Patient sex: M
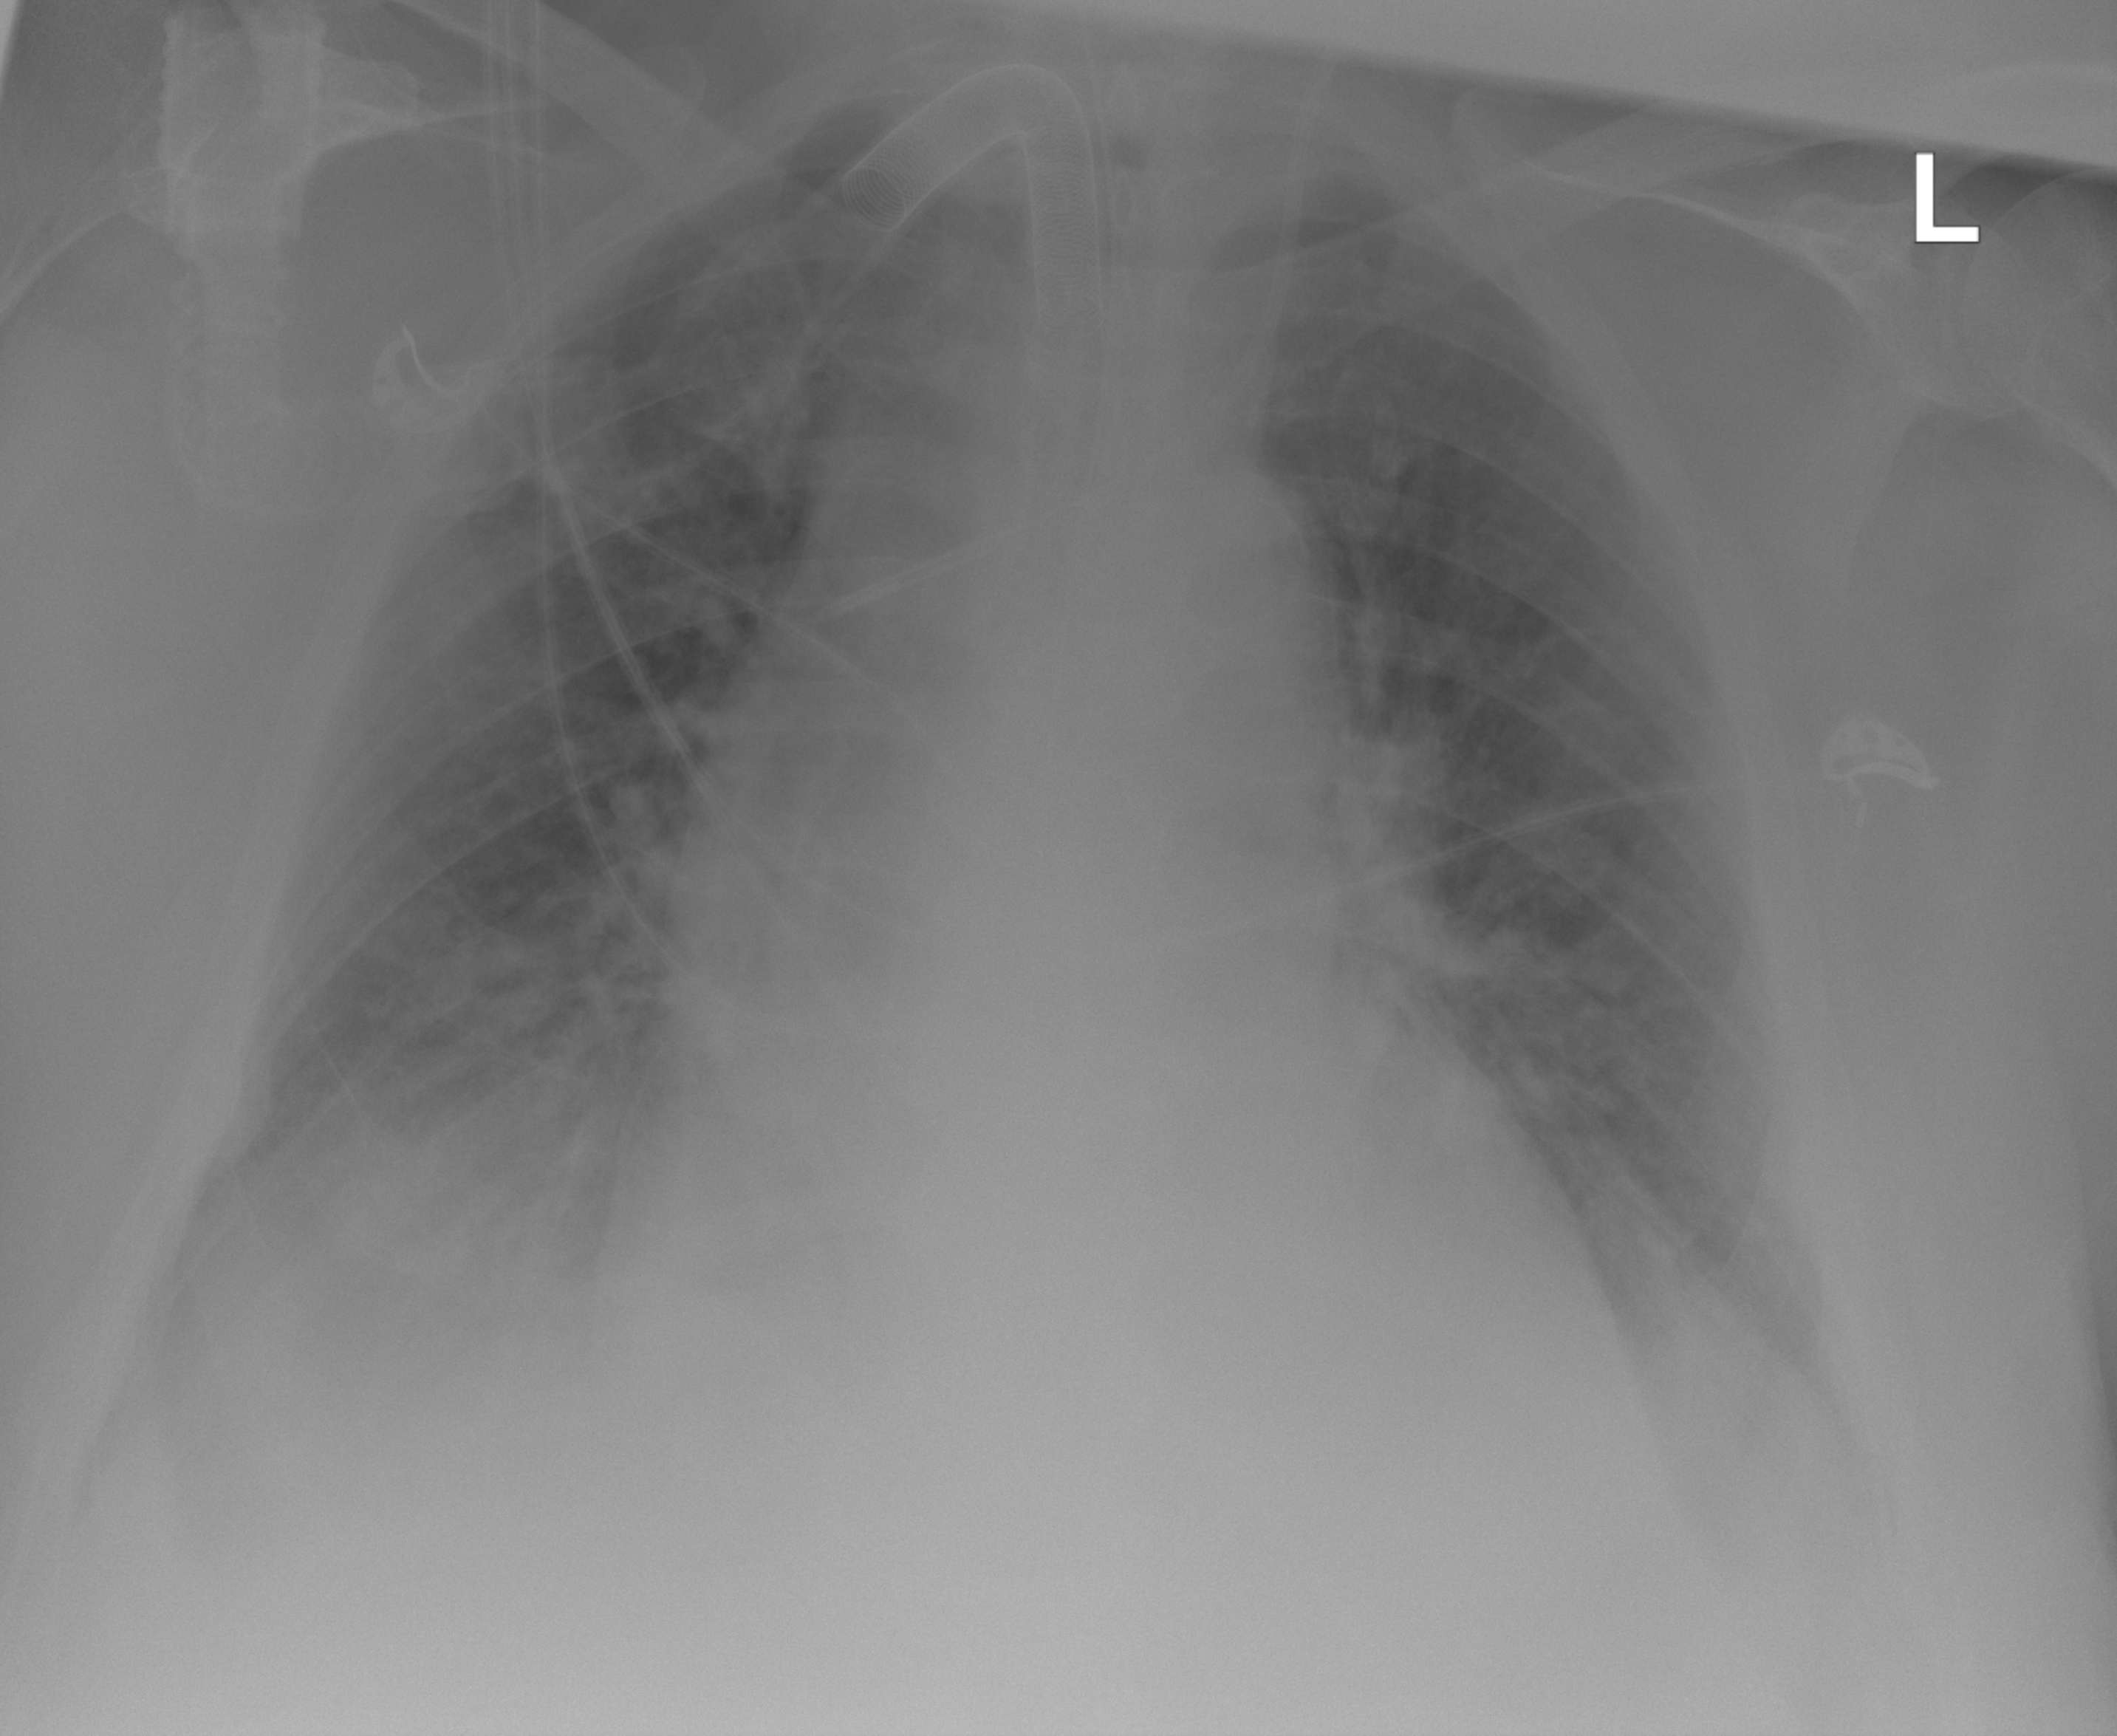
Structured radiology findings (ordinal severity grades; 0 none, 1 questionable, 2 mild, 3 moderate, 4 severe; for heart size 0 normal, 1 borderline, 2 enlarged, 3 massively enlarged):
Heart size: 2
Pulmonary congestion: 2
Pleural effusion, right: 2
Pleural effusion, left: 2
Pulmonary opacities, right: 0
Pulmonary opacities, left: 0
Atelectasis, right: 2
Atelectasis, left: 2